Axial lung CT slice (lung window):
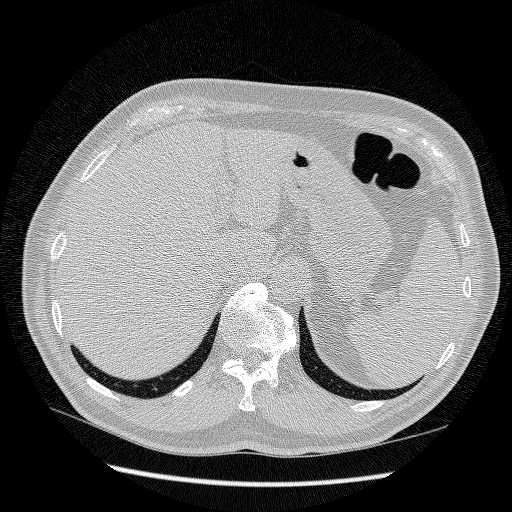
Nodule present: no